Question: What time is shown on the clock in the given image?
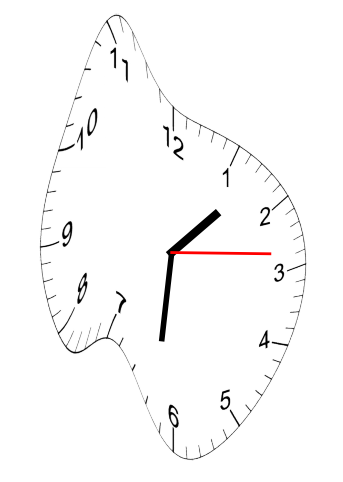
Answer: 01:31:14